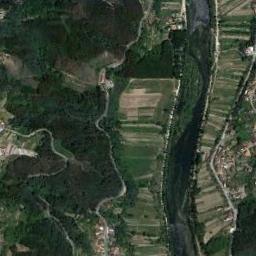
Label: river